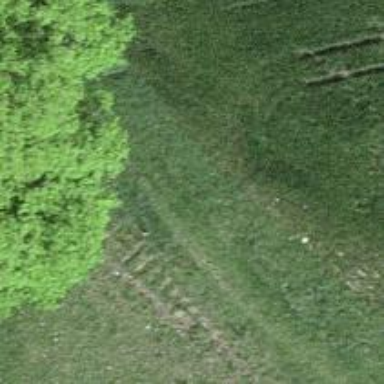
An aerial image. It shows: Grass track with grade5 track type.